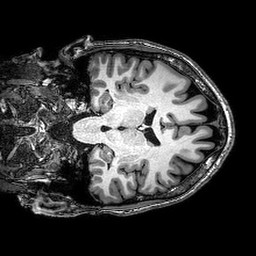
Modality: T1w
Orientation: coronal
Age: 26
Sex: male
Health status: healthy
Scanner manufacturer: philips
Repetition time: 0.008274 s
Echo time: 0.00381 s